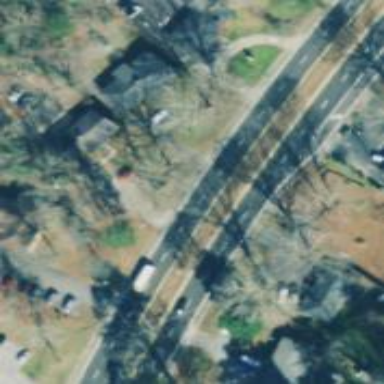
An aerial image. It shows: Trunk highway.